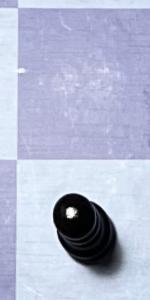
Label: Pawn_Black